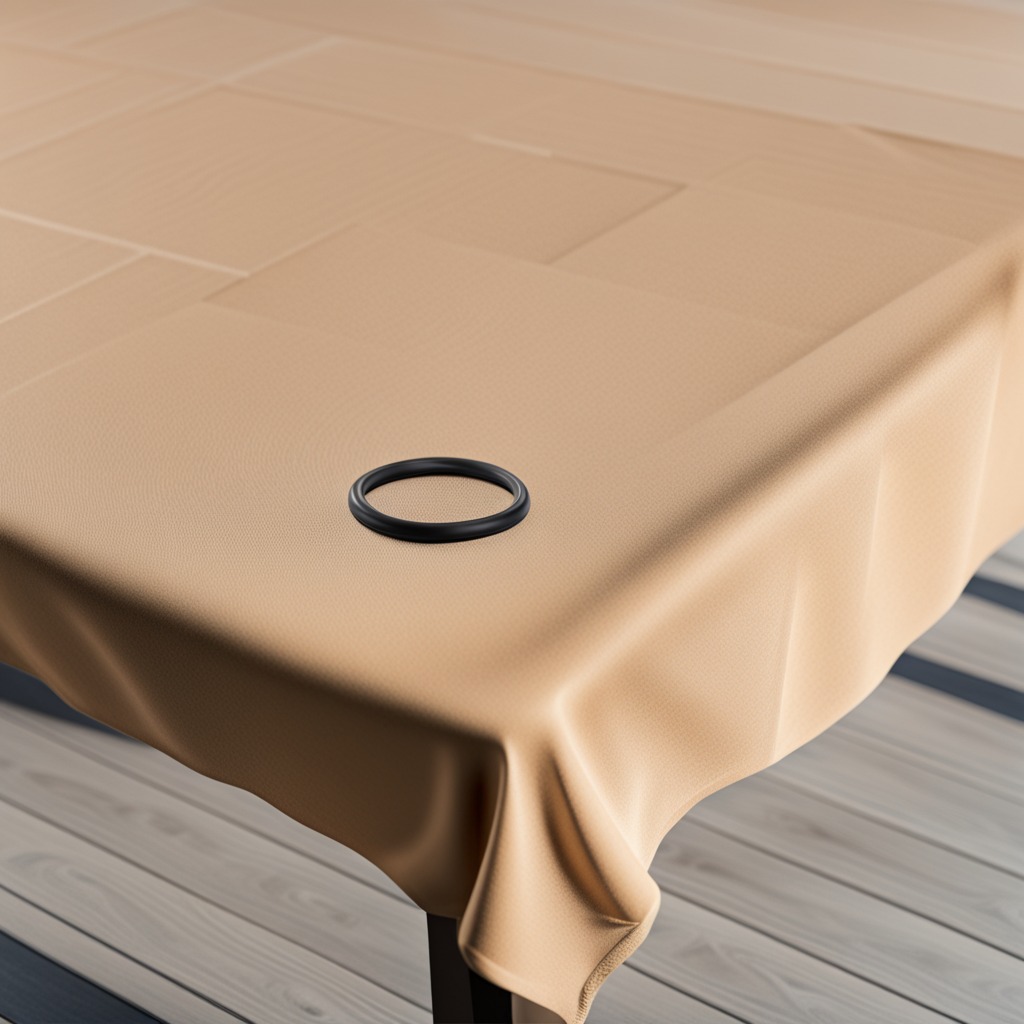
A rubber O-ring is lying on a wooden table.